Field crop: tomato
Growth stage: 1
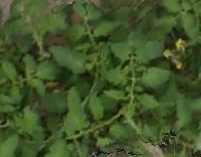
Species: tomato